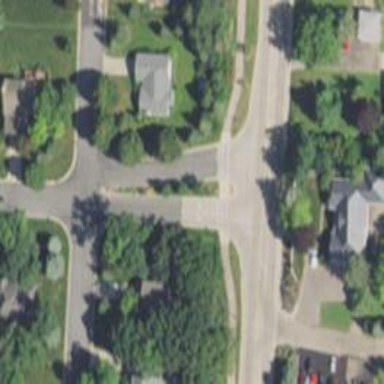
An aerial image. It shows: Uncontrolled crossing on path.